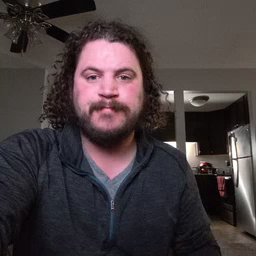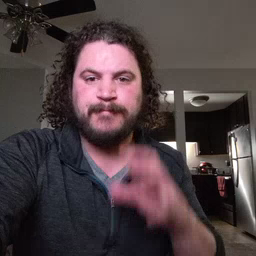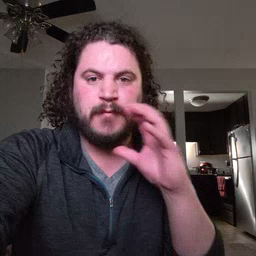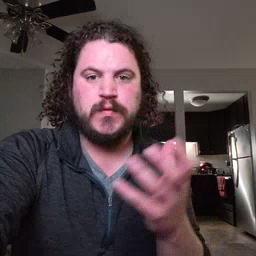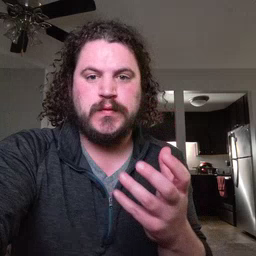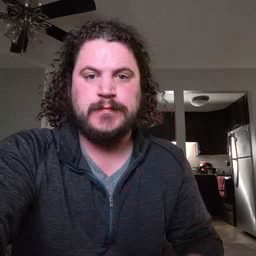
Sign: balloon